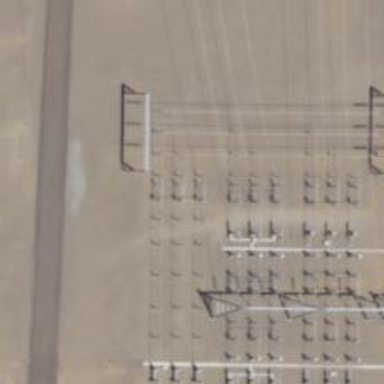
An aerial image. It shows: Switch for power supply.